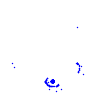
Particle: kaon